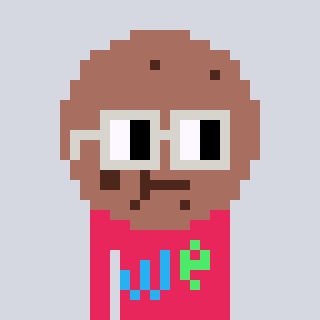
a pixel art character with square light gray glasses, a cookie-shaped head and a redpinkish-colored body on a cool background